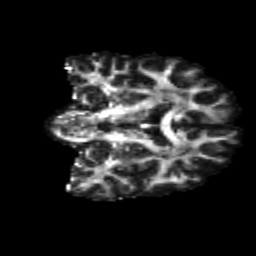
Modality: FA
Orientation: coronal
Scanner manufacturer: siemens
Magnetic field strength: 3 T
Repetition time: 4.16 s
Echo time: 0.0806 s